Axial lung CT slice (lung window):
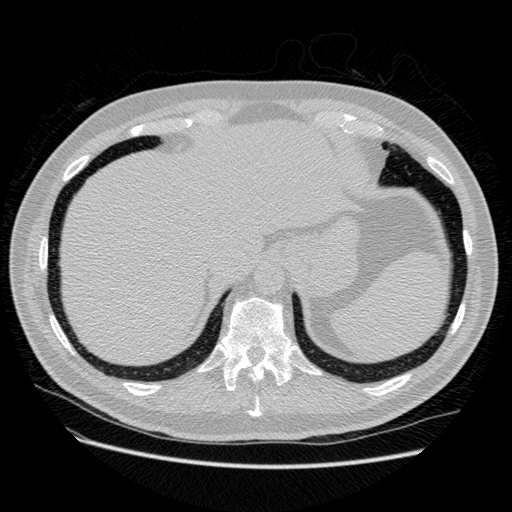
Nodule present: no